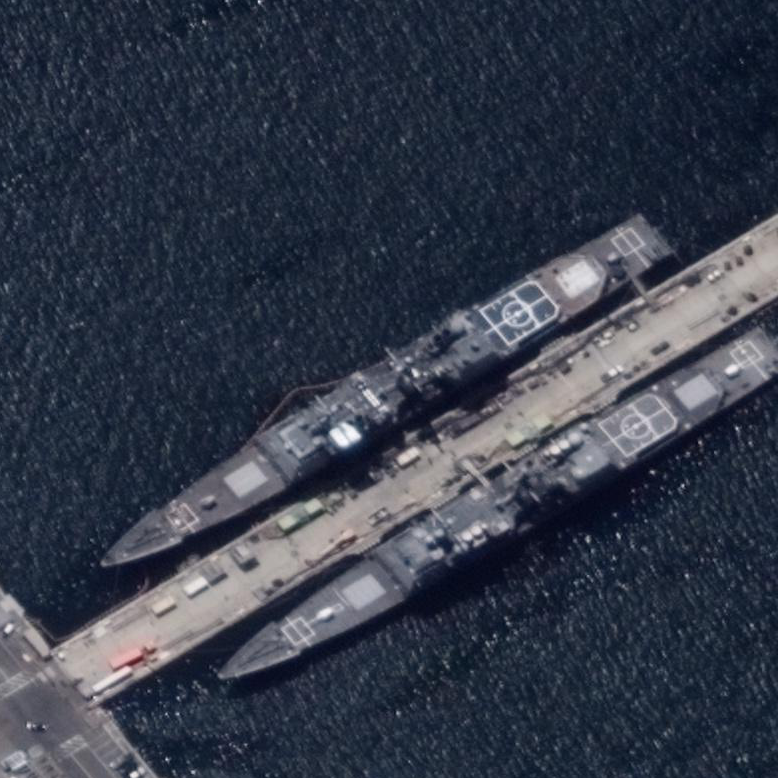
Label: cruiser